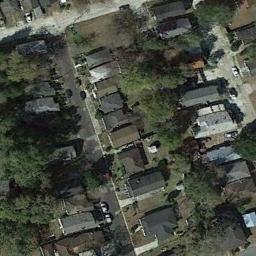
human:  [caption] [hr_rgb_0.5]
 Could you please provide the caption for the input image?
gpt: There are many roads and neatly arranged houses and trees and large lawns in densely populated areas .

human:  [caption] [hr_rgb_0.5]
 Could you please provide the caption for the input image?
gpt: Some of the houses in the residential area are red .

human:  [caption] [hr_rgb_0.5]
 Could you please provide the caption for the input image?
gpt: The dense residential is on the grass next to the road and trees .

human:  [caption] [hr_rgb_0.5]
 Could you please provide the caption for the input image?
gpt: A dense residential area has a grove of trees and lots of houses .

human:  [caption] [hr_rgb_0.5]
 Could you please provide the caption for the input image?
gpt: There are buildings with green trees around on dense residential area .